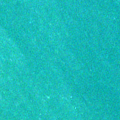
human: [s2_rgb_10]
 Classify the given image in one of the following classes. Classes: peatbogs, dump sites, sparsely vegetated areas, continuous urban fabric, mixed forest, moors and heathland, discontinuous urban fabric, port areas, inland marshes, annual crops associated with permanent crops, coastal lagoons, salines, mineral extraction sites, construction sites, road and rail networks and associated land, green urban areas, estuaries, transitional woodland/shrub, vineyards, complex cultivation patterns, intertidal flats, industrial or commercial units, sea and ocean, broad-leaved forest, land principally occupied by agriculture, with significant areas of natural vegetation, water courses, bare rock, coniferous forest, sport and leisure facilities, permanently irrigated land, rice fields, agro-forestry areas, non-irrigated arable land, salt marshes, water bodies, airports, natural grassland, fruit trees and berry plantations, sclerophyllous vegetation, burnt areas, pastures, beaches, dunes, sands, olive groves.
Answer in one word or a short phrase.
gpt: sea and ocean